Question:
How I can change remaining header background color in listview WPF C#.
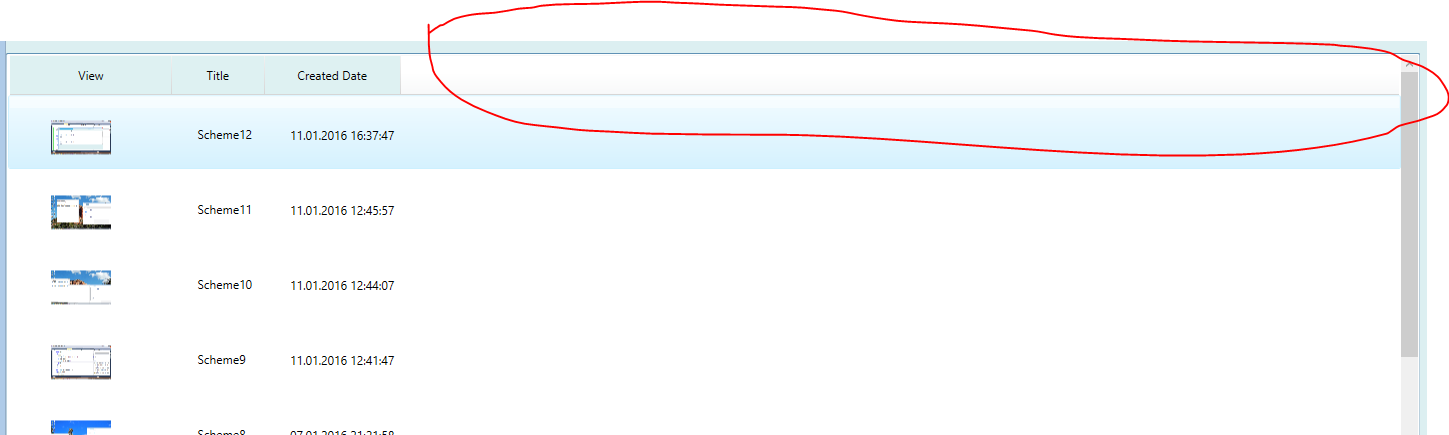
Answer: You can apply a style to 'GridViewColumnHeader'
For example :
'''
<Style x:Key="GridViewColumnHeaderStyle1" TargetType="{x:Type GridViewColumnHeader}">
<Setter Property="Template">
<Setter.Value>
<ControlTemplate TargetType="{x:Type GridViewColumnHeader}">
<Border BorderThickness="0,0,0,1" BorderBrush="Black" Background="Transparent">
<TextBlock x:Name="ContentHeader" Text="{TemplateBinding Content}" Padding="5,5,5,0" Width="{TemplateBinding Width}" TextAlignment="Center" />
</Border>
</ControlTemplate>
</Setter.Value>
</Setter>
<Setter Property="OverridesDefaultStyle" Value="True" />
<Setter Property="Foreground" Value="Black" />
<Setter Property="FontFamily" Value="Segoe UI" />
<Setter Property="FontSize" Value="12" />
</Style>
'''
and
'''
<ListView VerticalAlignment="Bottom" Height="63" IsSynchronizedWithCurrentItem="True">
<ListView.View>
<GridView ColumnHeaderContainerStyle="{StaticResource GridViewColumnHeaderStyle1}" >
<GridViewColumn/>
</GridView>
</ListView.View>
</ListView>
'''